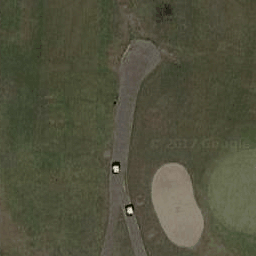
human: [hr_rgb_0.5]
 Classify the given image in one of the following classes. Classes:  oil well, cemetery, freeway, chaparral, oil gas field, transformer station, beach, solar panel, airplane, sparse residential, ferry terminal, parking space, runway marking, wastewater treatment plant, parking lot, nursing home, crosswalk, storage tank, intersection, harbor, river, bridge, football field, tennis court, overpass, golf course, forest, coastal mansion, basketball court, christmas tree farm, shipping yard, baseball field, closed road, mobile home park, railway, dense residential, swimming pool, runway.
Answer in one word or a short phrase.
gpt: golf course